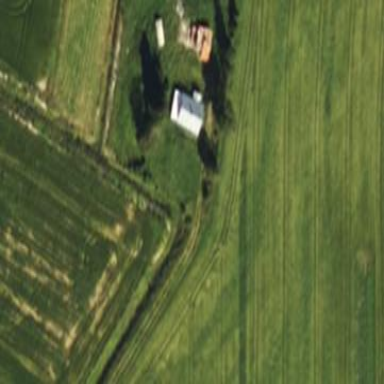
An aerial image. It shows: Farmyard area.